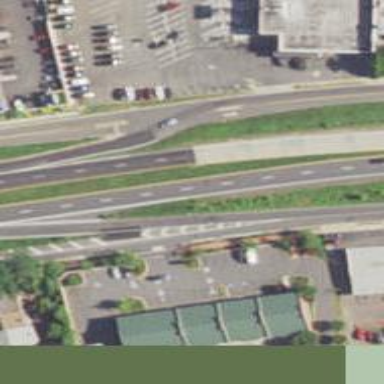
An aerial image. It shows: Trunk link highway.